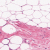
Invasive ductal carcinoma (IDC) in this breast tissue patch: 0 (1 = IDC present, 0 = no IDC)